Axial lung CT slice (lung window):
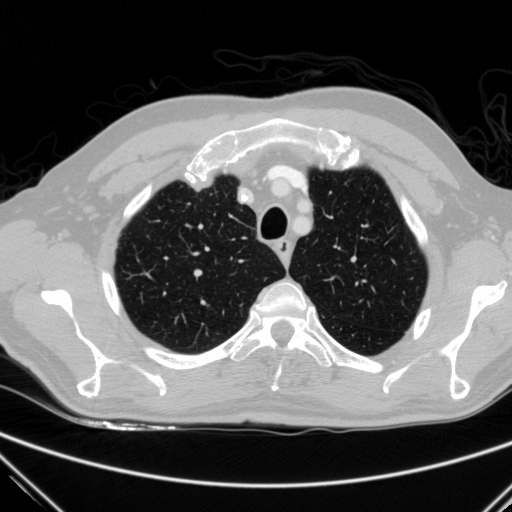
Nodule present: no